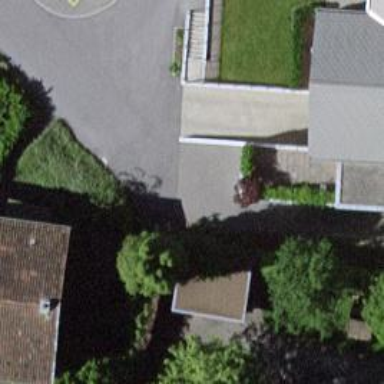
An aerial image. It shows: Disabled parking space.